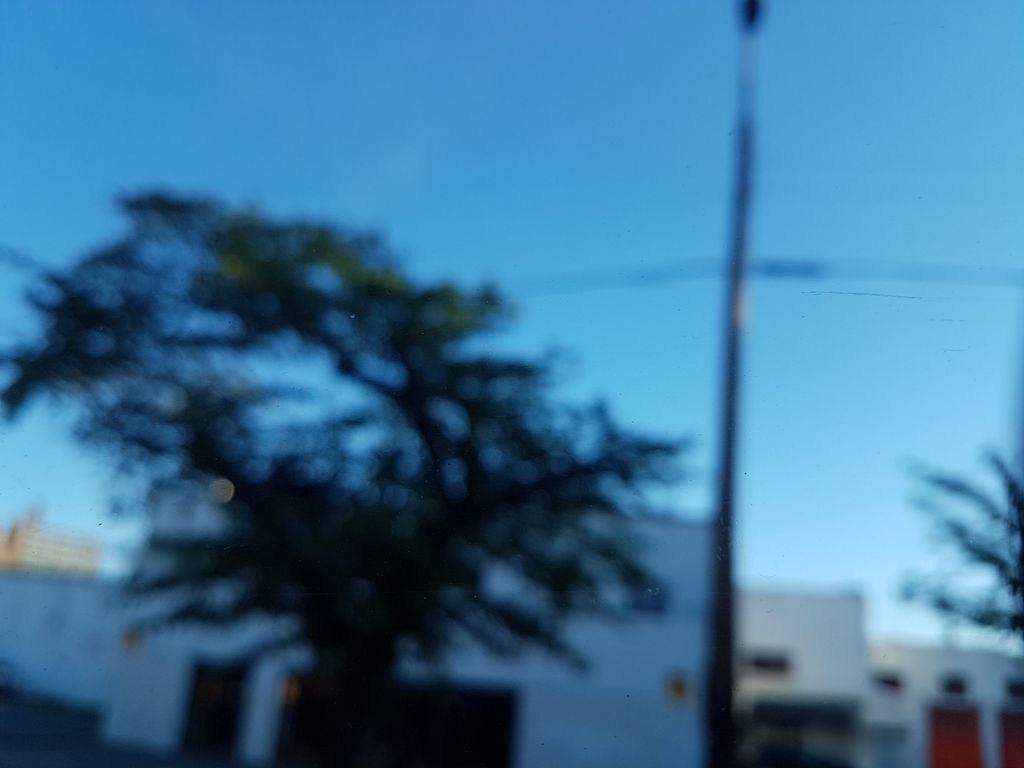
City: victoria